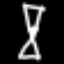
Label: hourglass